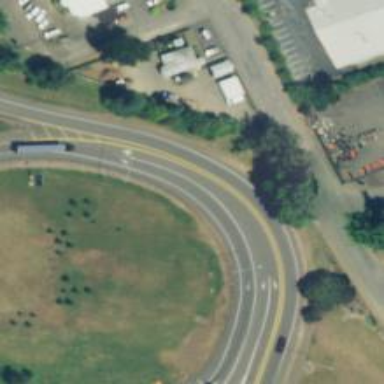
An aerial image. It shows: Trunk link highway.